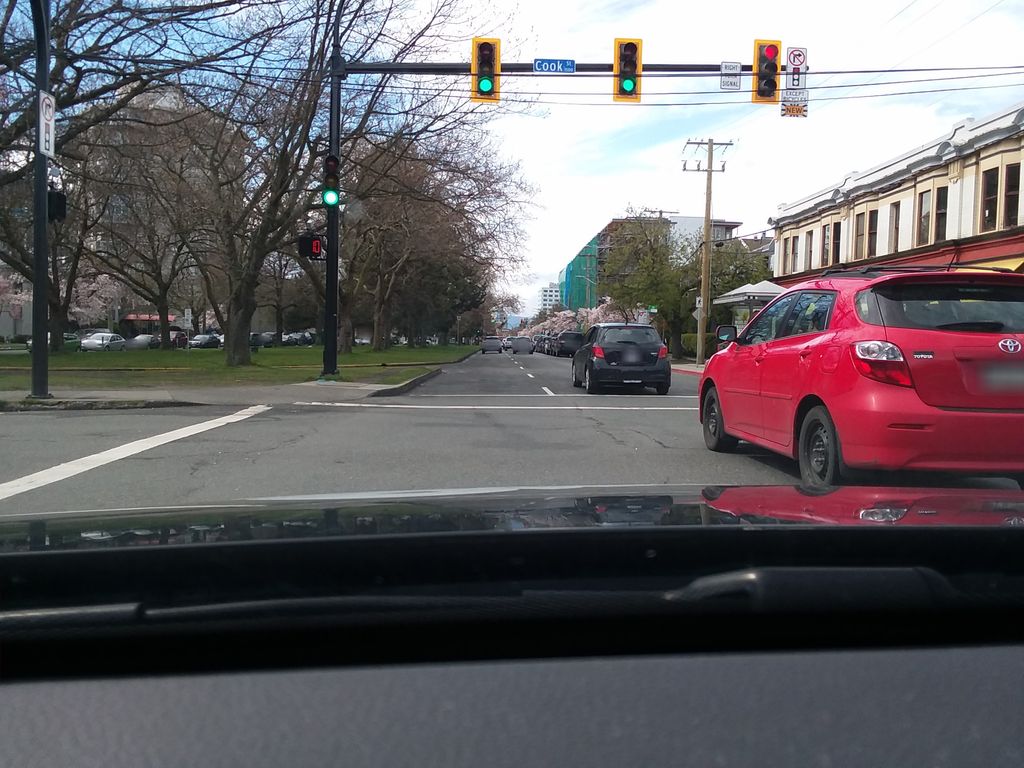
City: victoria